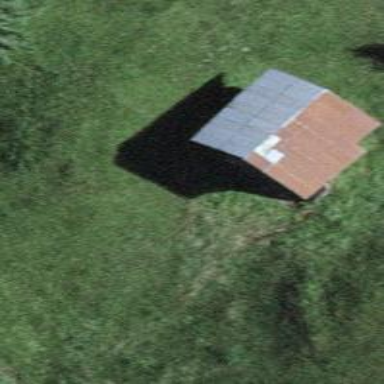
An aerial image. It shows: Rural barn.